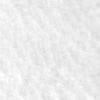
Label: no_change